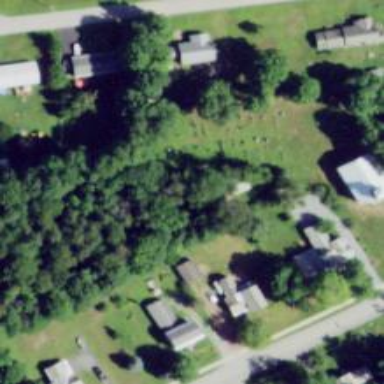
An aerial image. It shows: Cemetery.